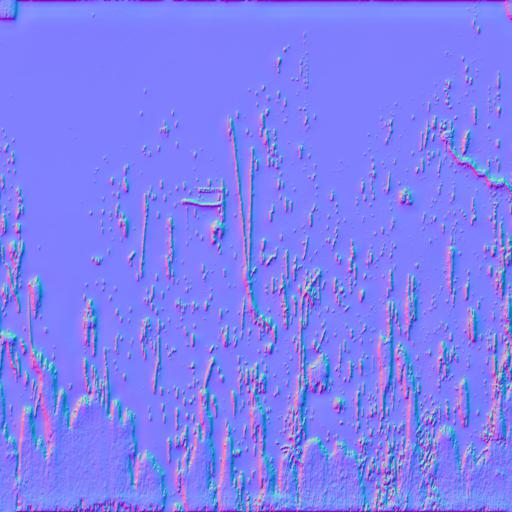
decal rust